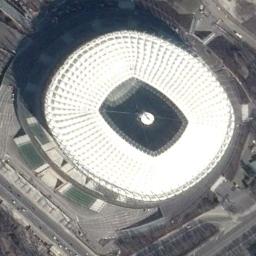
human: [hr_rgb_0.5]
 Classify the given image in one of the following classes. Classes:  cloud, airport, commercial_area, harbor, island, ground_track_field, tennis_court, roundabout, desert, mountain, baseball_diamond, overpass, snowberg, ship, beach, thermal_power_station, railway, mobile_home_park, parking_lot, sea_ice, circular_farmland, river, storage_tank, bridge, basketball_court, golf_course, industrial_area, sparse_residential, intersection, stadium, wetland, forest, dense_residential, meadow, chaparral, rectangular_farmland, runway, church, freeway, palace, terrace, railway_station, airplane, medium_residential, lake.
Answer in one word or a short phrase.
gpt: stadium